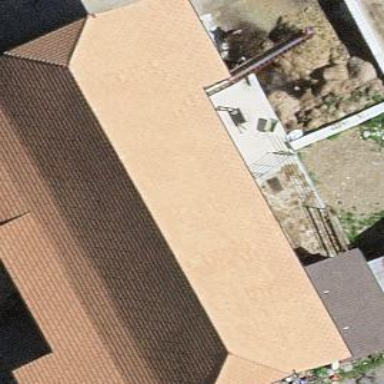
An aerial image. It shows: Farm building.